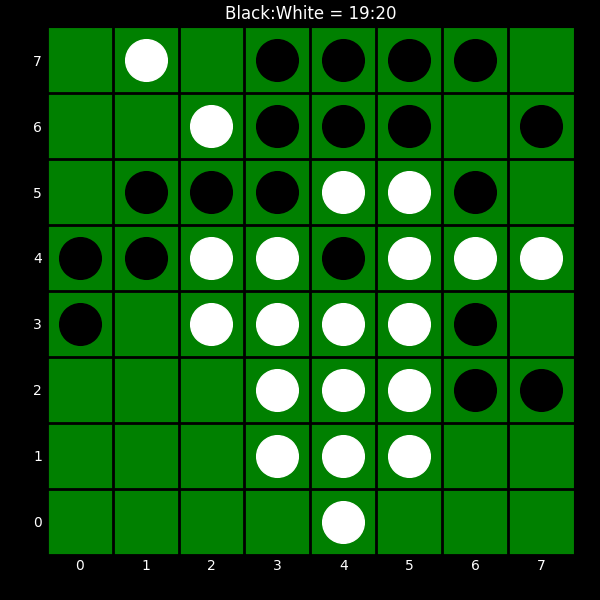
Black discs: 19
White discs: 20